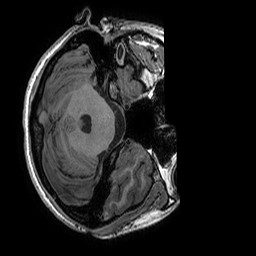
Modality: T1w
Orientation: axial
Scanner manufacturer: ge
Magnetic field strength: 3 T
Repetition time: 0.008156 s
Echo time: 0.00318 s